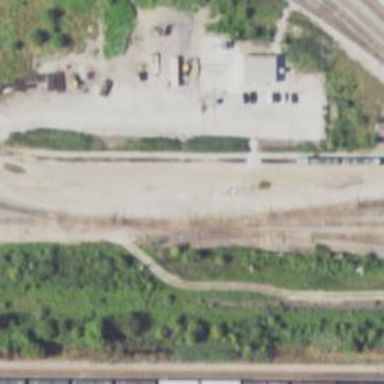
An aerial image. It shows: Disused railway yard.